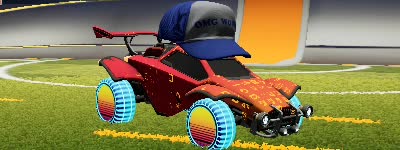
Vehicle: octane